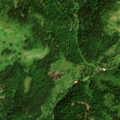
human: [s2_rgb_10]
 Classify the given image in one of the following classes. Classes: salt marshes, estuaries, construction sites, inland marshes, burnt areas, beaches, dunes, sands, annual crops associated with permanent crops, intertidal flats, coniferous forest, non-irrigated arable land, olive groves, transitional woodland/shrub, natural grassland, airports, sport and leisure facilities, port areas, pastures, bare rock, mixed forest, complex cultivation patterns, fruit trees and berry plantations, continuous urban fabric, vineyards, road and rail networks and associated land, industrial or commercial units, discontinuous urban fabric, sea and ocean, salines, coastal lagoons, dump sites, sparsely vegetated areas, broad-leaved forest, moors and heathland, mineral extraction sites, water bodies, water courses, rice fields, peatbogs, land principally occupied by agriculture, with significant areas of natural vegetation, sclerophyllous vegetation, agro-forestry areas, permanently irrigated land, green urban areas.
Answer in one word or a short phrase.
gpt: broad-leaved forest, coniferous forest, mixed forest, natural grassland